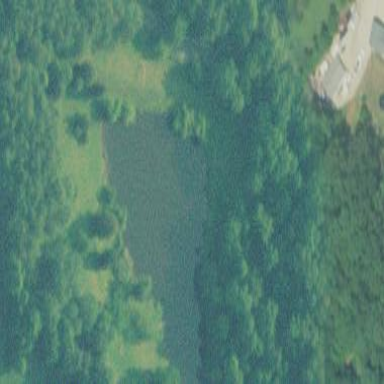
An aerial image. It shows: Pond with natural water.